Interaction volume radius: 10 \u00c5
Interaction volume height: 25 \u00c5
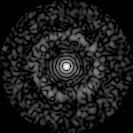
Disorder parameter: 0.8291